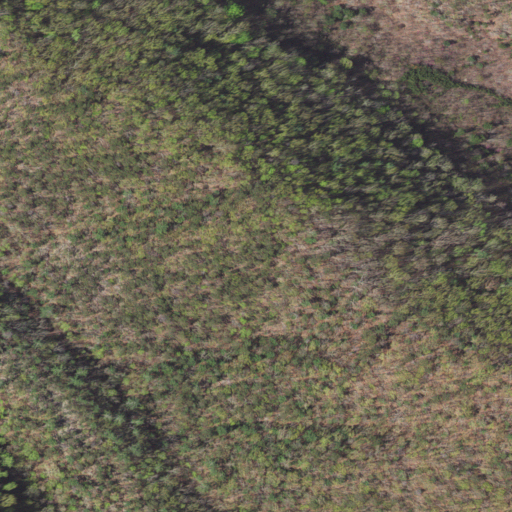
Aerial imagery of ridge(s) in Virginia named Mad Ann Ridge containing mixed forest, deciduous forest, and evergreen forest